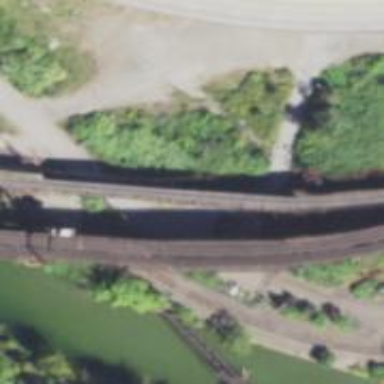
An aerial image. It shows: Railway yard in service.